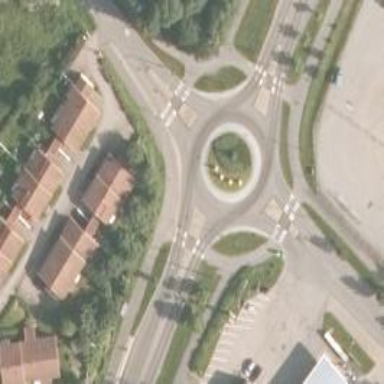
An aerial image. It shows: Tertiary road made of asphalt leading to roundabout junction.